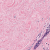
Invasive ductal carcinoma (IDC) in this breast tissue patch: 0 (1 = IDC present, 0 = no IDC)